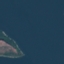
Land use / land cover: SeaLake